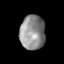
Tissue: prostate
Cell type: T cells
Senescence score: 0.2863
Nuclear area (px): 850
Mean DAPI intensity: 140.892